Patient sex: M
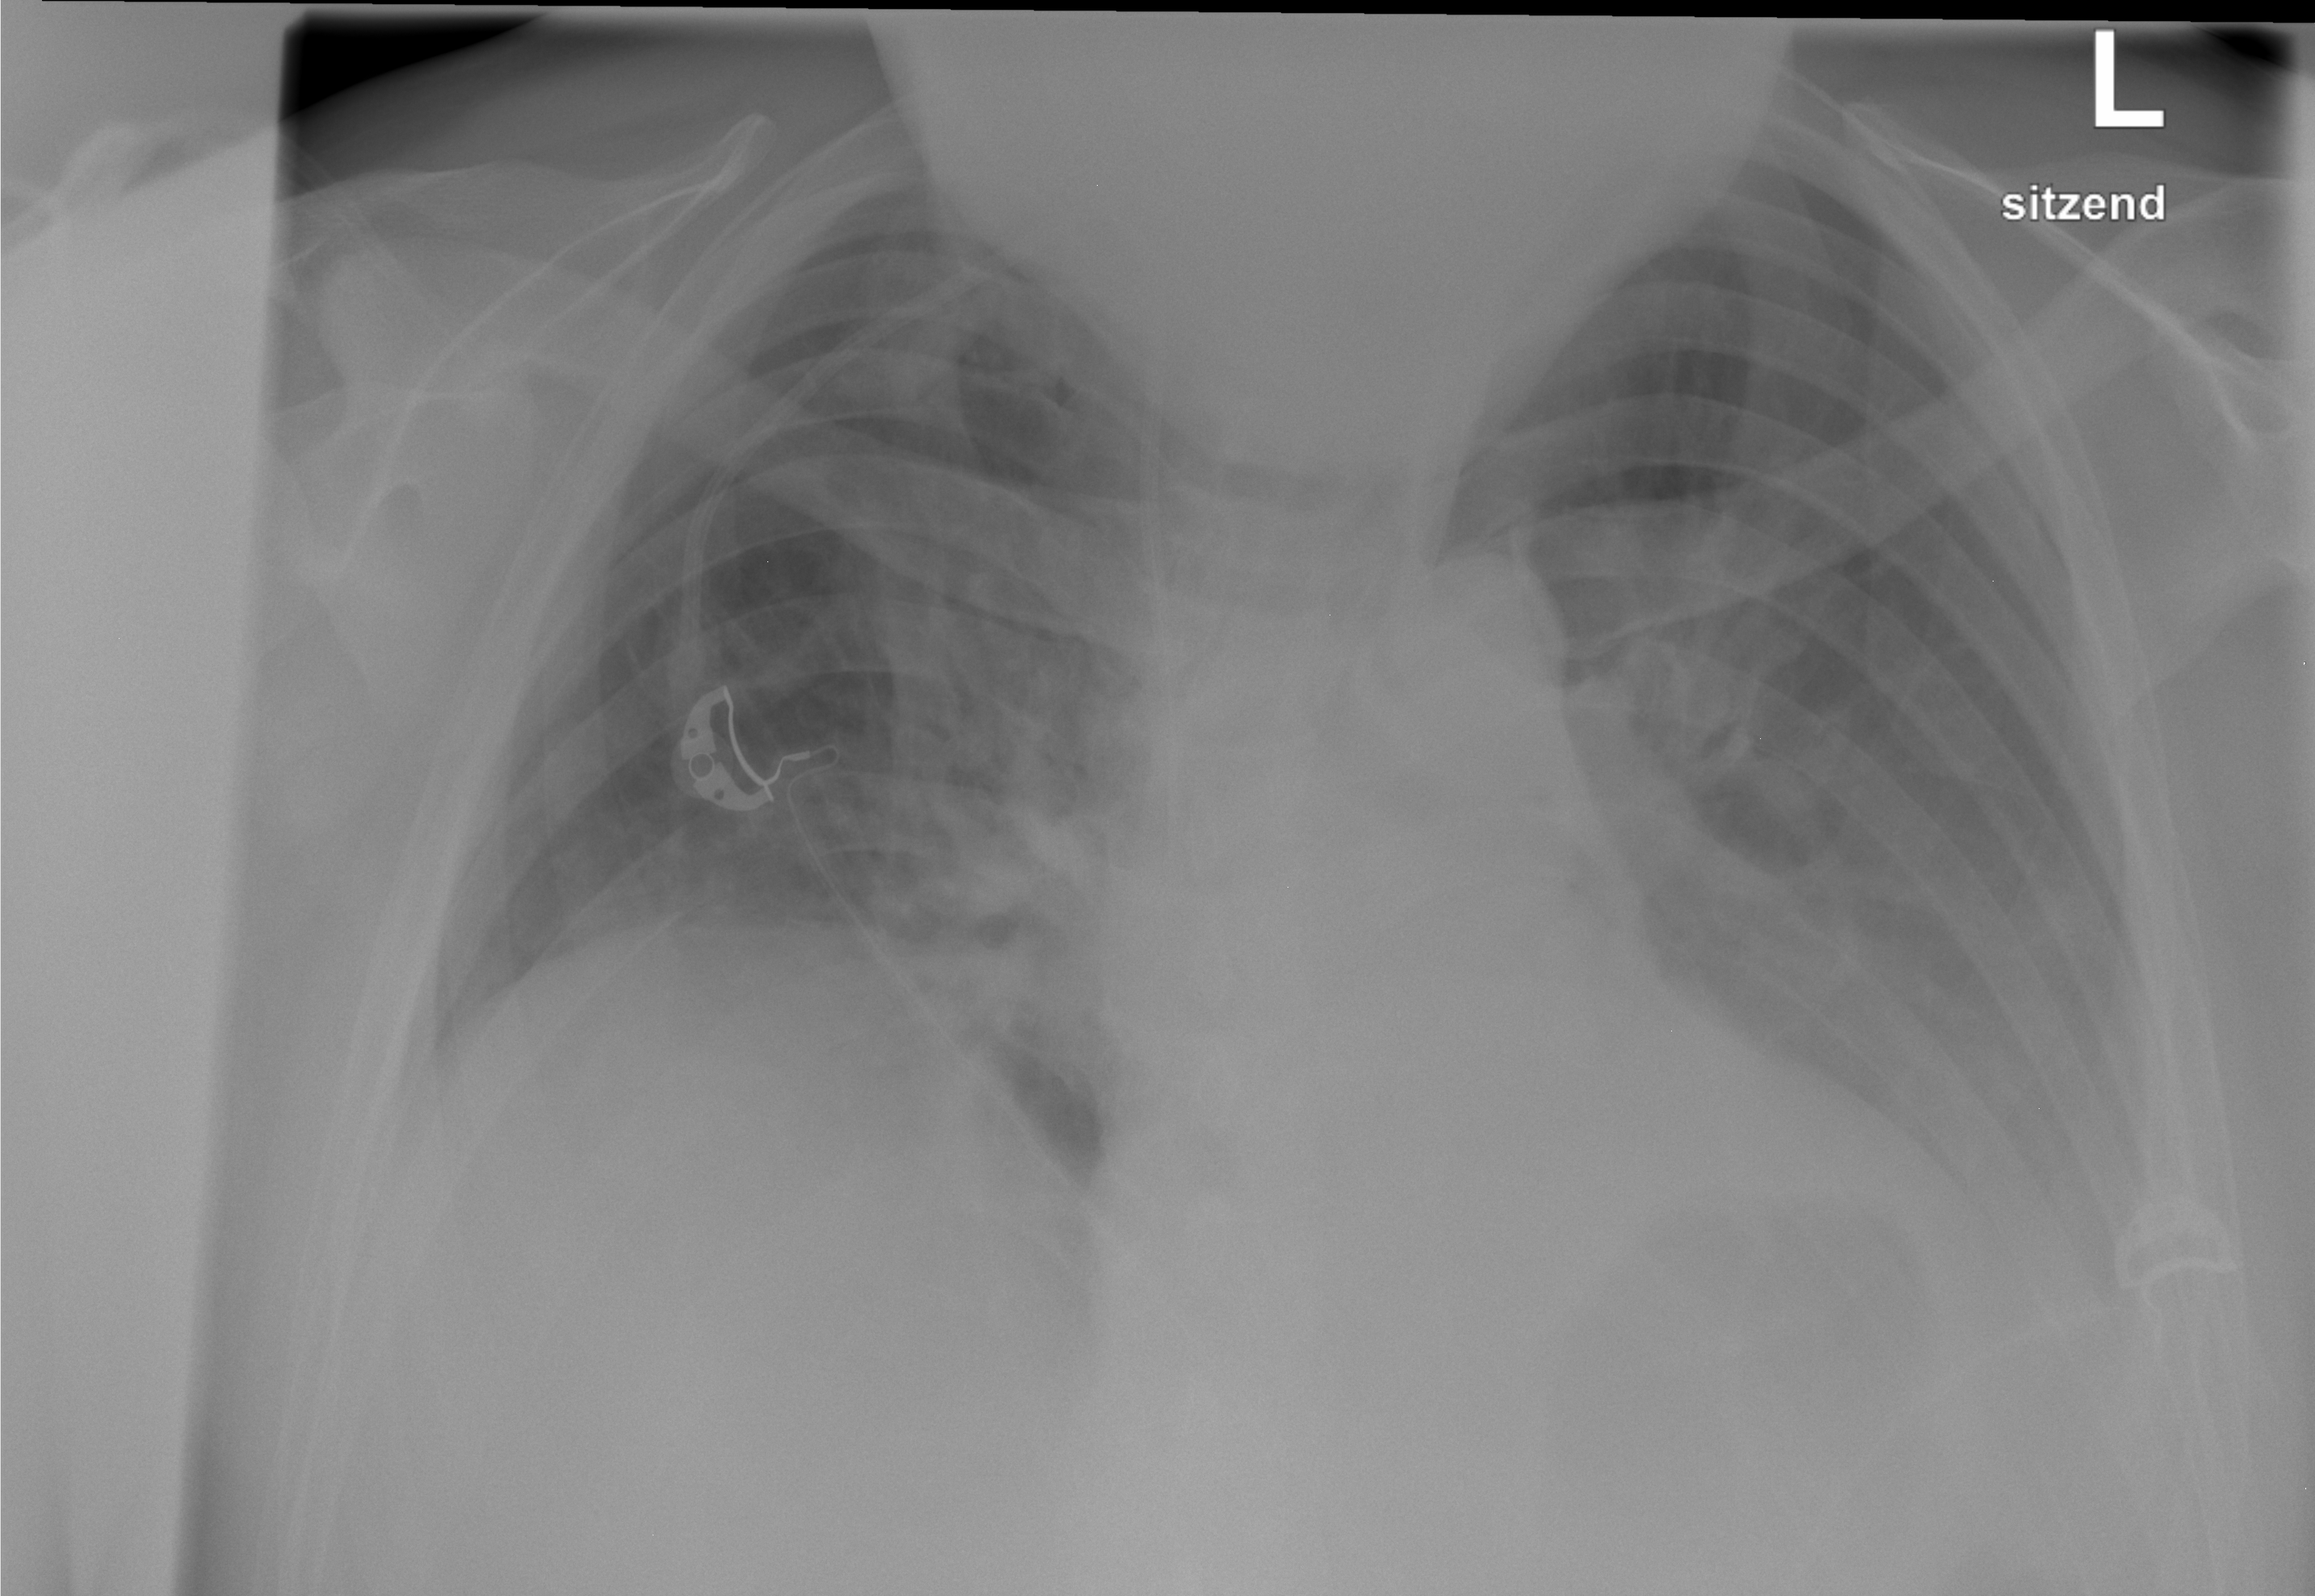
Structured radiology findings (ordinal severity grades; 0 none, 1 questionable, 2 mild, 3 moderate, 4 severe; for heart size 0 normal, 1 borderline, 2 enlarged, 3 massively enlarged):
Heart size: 2
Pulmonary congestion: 0
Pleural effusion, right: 1
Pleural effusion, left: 2
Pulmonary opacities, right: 2
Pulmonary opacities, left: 0
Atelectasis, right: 1
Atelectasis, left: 1